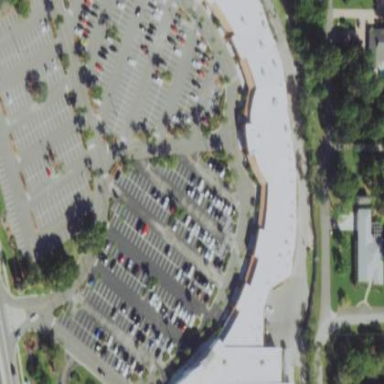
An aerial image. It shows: Retail building.